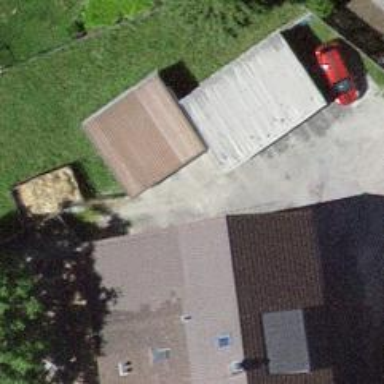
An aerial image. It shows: Garage.